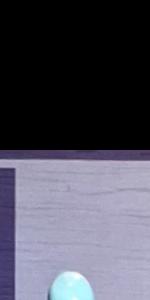
Label: Empty